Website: slack
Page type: billing-address
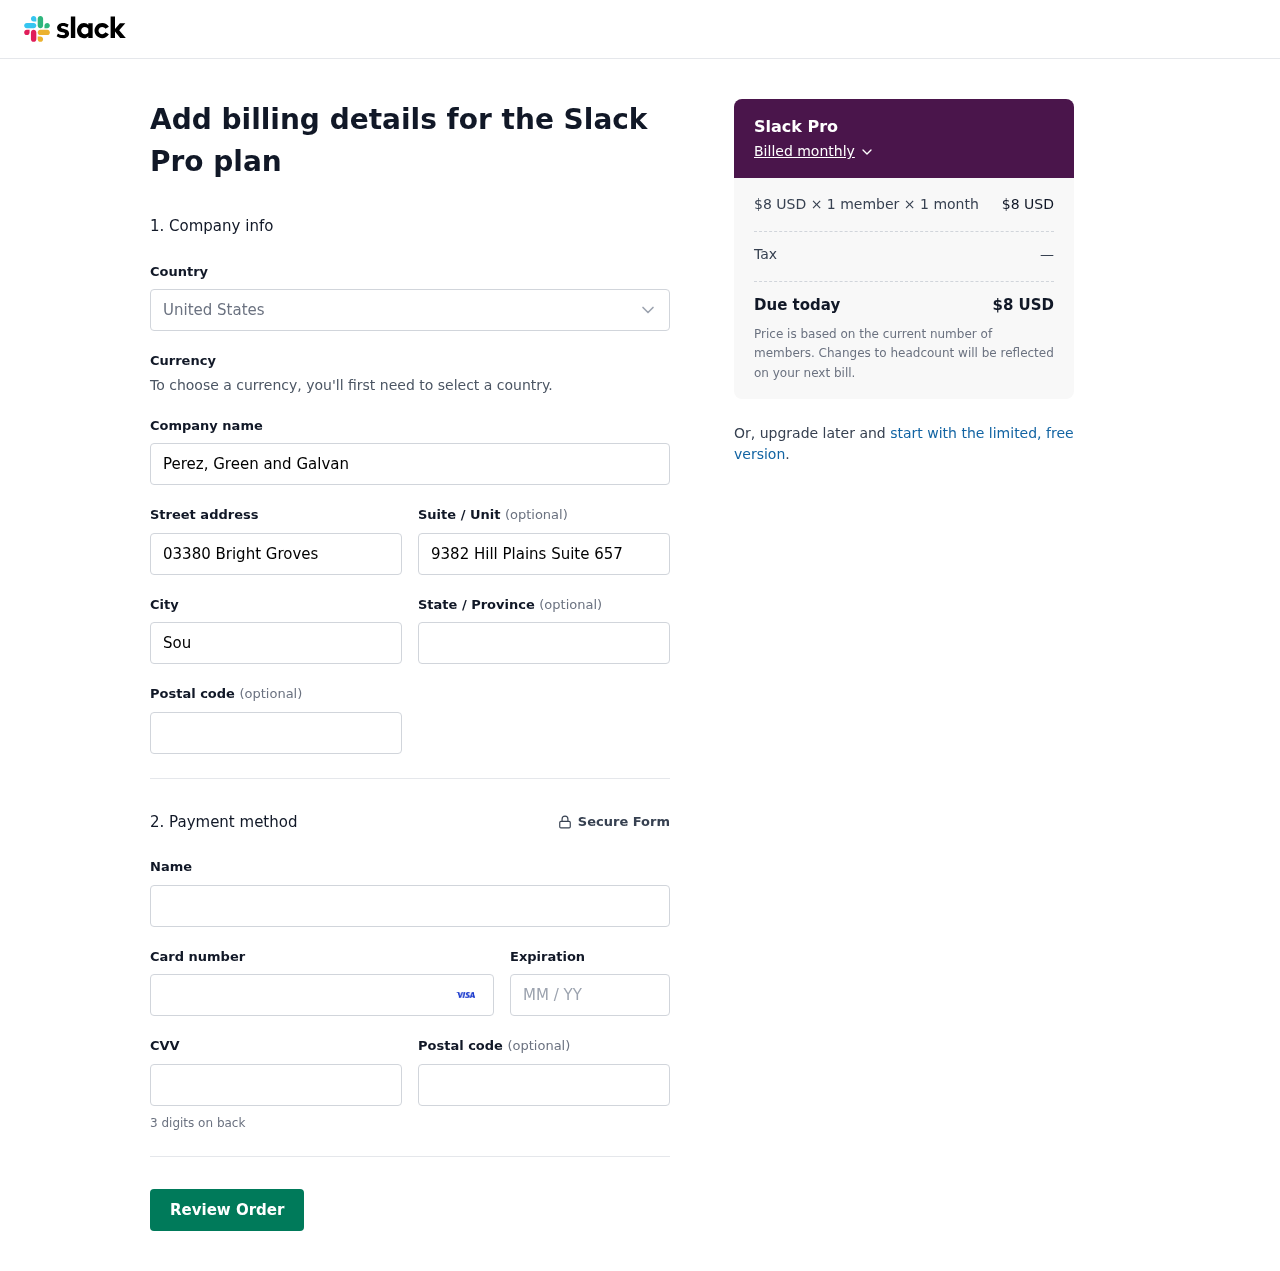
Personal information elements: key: PII_CARD_CVV
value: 955
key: PII_CARD_EXPIRY
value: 09/27
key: PII_CARD_NUMBER
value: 4146 0891 1957 2386
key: PII_CITY
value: South Matthew
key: PII_COMPANY
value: Perez, Green and Galvan
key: PII_COUNTRY
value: United States
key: PII_FULLNAME
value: Gary Rodriguez
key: PII_POSTCODE
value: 95327
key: PII_POSTCODE2
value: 05512
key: PII_STATE
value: Massachusetts
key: PII_STREET
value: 03380 Bright Groves
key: PII_STREET2
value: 9382 Hill Plains Suite 657
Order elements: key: ORDER_PLAN_PRICE
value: $8 USD
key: ORDER_NUM_MEMBERS
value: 1 member
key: ORDER_NUM_MONTHS
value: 1 month
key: ORDER_SUBTOTAL
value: $8 USD
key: ORDER_TAX
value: —
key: ORDER_TOTAL
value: $8 USD